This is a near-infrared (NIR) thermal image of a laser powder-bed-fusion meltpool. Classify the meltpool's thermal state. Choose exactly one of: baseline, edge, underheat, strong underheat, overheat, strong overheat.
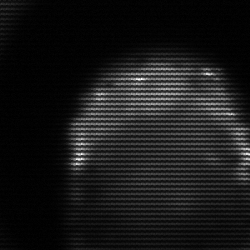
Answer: edge